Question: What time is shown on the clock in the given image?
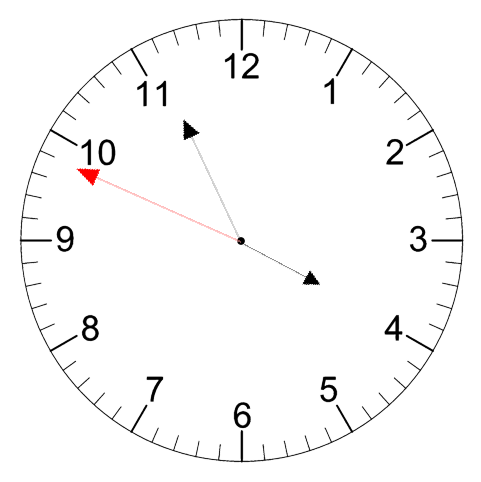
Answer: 03:55:49